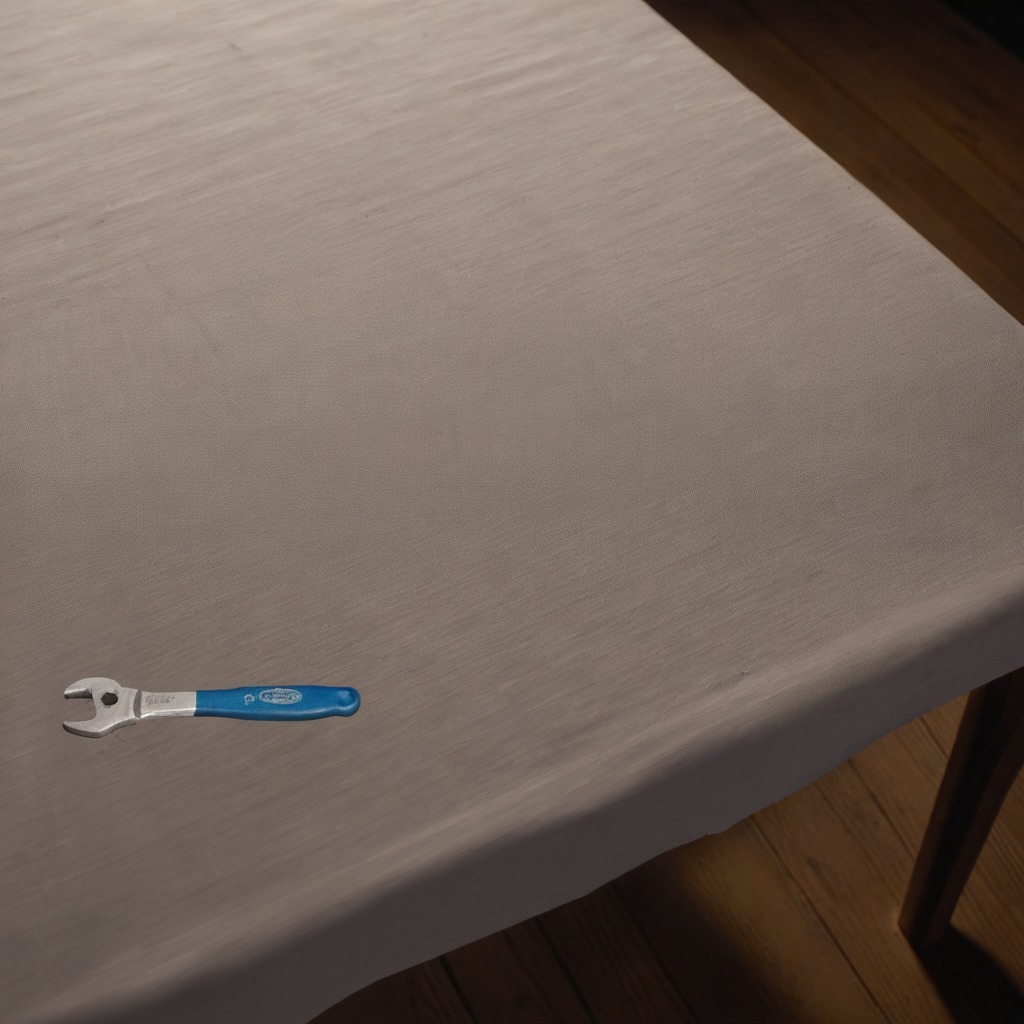
A wrench lies on a wooden table.